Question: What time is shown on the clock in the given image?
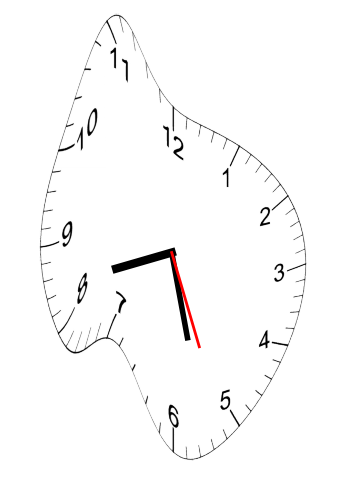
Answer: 08:27:26